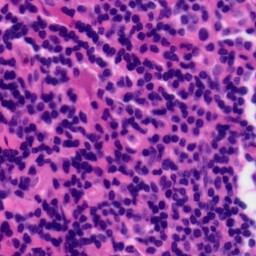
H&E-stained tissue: Tonsil